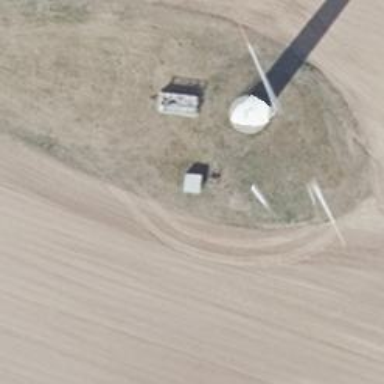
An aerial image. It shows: Wind generator powered by wind. The generator type is horizontal axis and it uses wind turbines.